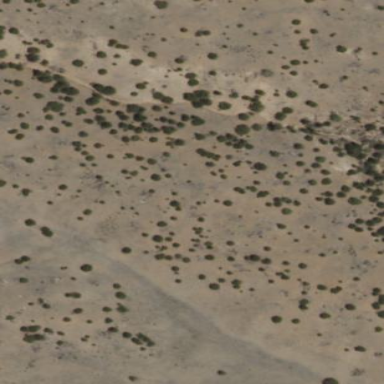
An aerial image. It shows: Patch of scrub vegetation.